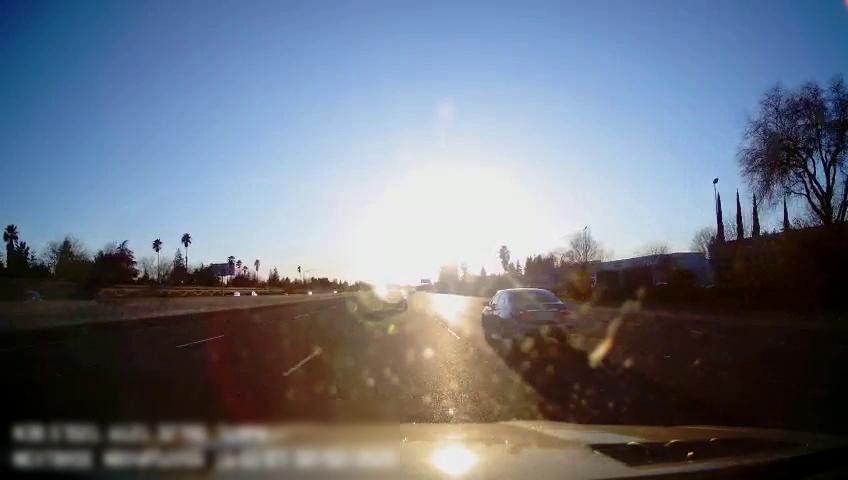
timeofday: Day
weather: Sunny
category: Drivable Space
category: Vehicles | Car
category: Vehicles | Car
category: Vehicles | Car
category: Vehicles | Car
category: Vehicles | Car
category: Lanes | Alternate Lane
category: Lanes | Current Lane
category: Lanes | Current Lane
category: Lanes | Alternate Lane
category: Lanes | Alternate Lane